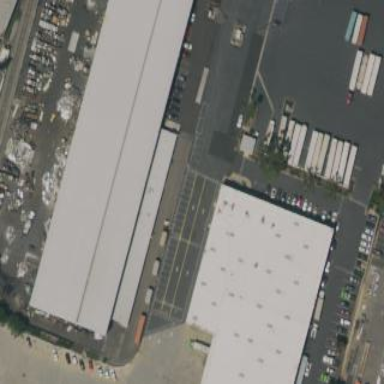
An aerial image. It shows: Industrial building.